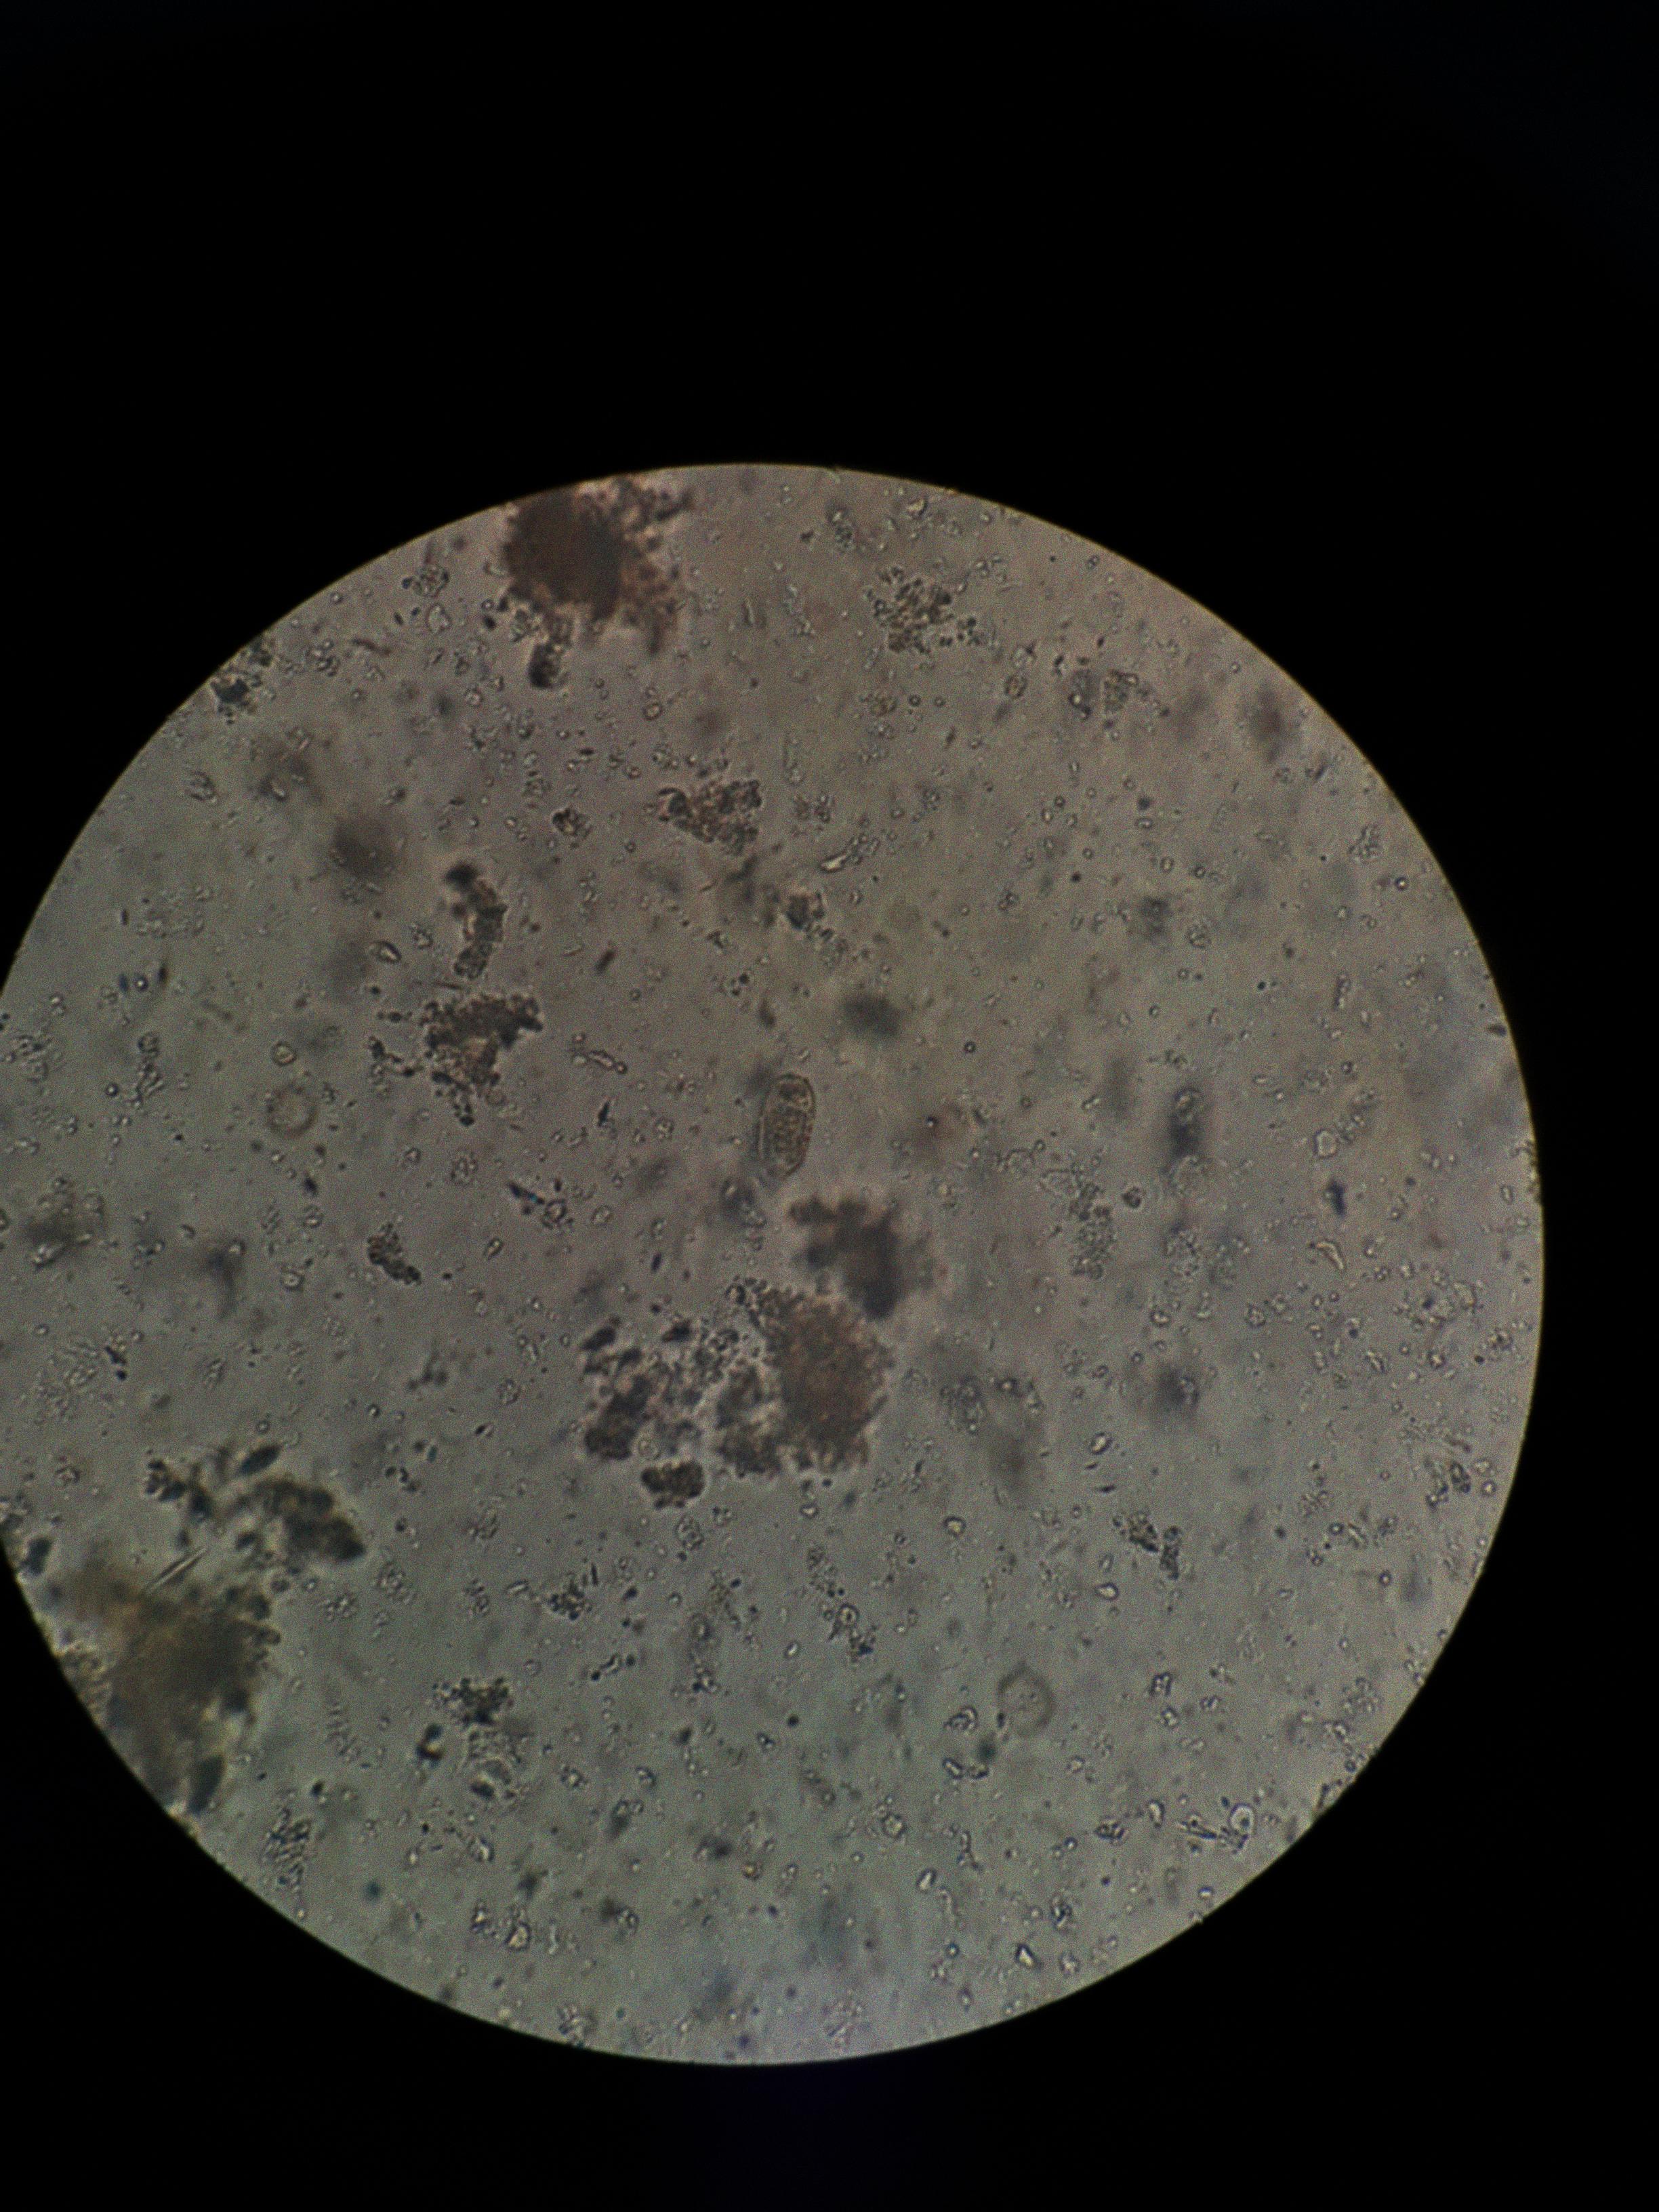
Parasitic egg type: Capillaria philippinensis